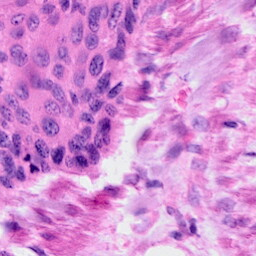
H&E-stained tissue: Cervix